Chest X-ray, PA view. Patient: 38 years old, sex M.
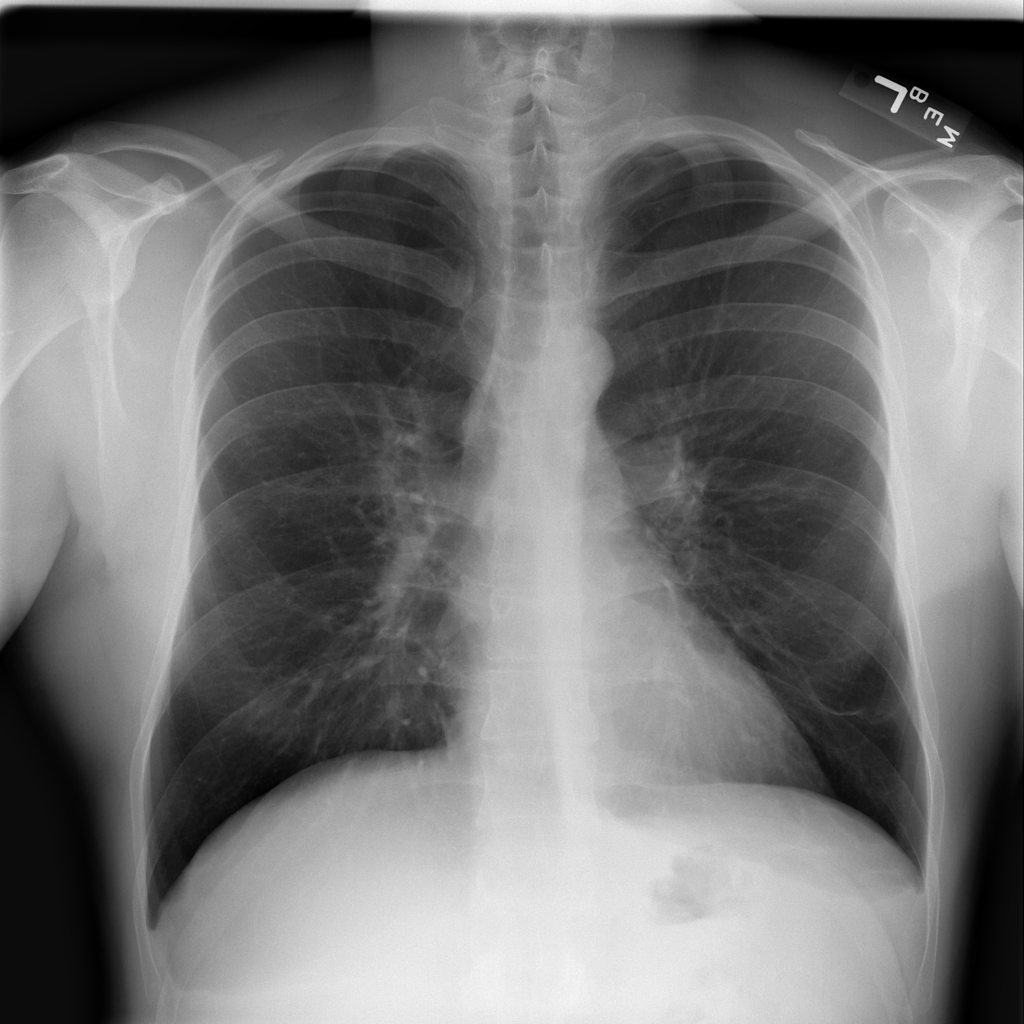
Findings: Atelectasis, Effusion